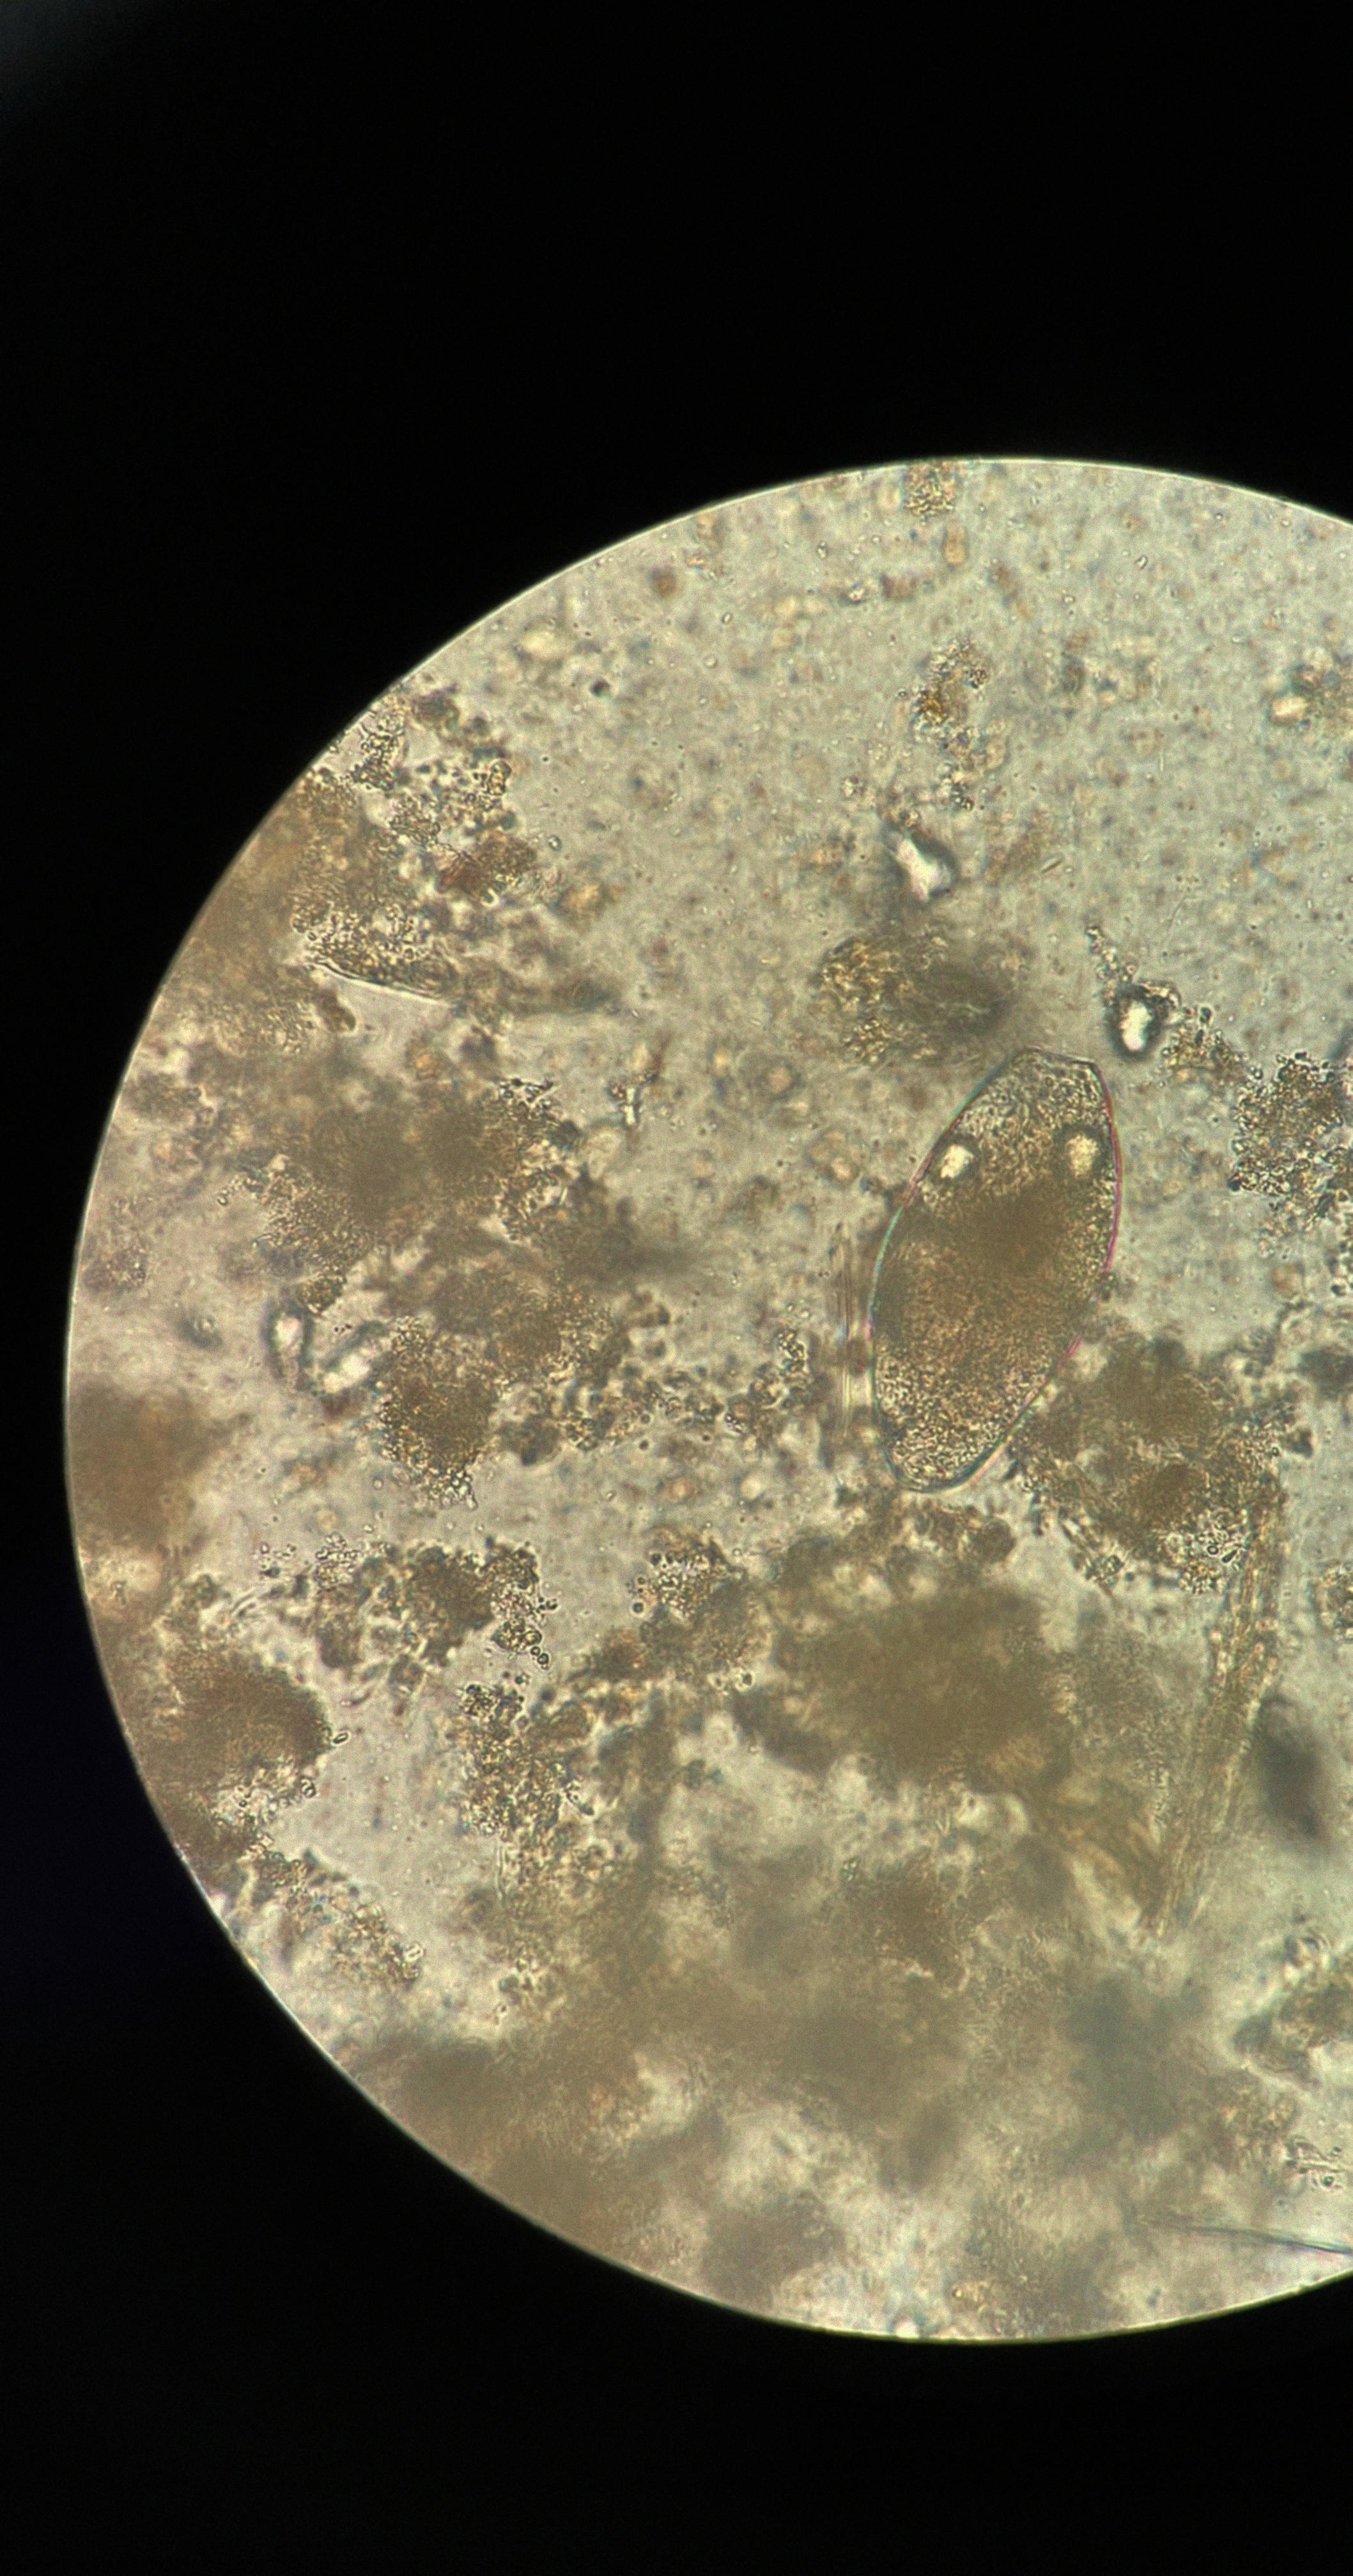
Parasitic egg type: Fasciolopsis buski